Question: Right now i have DataTable like this
'''
+----------------------+-----+----------+-----------+-----------+
| DiscPort | Bag | Bulk | Clinker | Container |
+----------------------+-----+----------+-----------+-----------+
| 77558 - | 0 | 15353.02 | 0 | 0 |
| SURABAYA TERMINAL | | | | |
+----------------------+-----+----------+-----------+-----------+
| 77559 - | 0 | 0 | 38602.393 | 0 |
| CIREBON | | | | |
+----------------------+-----+----------+-----------+-----------+
| 77562 - | 0 | 15244.26 | 0 | 3640 |
| LEMBAR - LOMBOK | | | | |
+----------------------+-----+----------+-----------+-----------+
| 77582 - | 0 | 6487.97 | 0 | 5600 |
| Samarinda Terminal | | | | |
+----------------------+-----+----------+-----------+-----------+
'''
The DataTable can be successfully exported to excel by using this set of code
'''
private bool DataGridviewImportToExcel(DataGridView[] dgv_sheet, string fileName)
{
string saveFileName = "";
SaveFileDialog saveDialog = new SaveFileDialog();
saveDialog.DefaultExt = "xls";
saveDialog.Filter = "Excel file|*.xls";
saveDialog.FileName = fileName;
saveDialog.ShowDialog();
saveFileName = saveDialog.FileName;
if (saveFileName.IndexOf(":") < 0)
return false;
Microsoft.Office.Interop.Excel.Application xlApp = new Microsoft.Office.Interop.Excel.Application();
if (xlApp == null)
{
MessageBox.Show("can not create Excel");
return false;
}
Workbooks workbooks = xlApp.Workbooks;
Workbook workbook = workbooks.Add(XlWBATemplate.xlWBATWorksheet);
Worksheet worksheet = (Worksheet)workbook.Worksheets[1];
for (int index = 0; index < dgv_sheet.Length; index++)
{
for (int i = 0; i < dgv_sheet[index].ColumnCount; i++)
{
worksheet.Cells[1, i + 1] = dgv_sheet[index].Columns[i].HeaderText;
}
for (int r = 0; r < dgv_sheet[index].Rows.Count; r++)
{
for (int i = 0; i < dgv_sheet[index].ColumnCount; i++)
{
worksheet.Cells[r + 2, i + 1] = dgv_sheet[index].Rows[r].Cells[i].Value;
}
System.Windows.Forms.Application.DoEvents();
}
worksheet.Columns.EntireColumn.AutoFit();
if (index < dgv_sheet.Length - 1)
worksheet = (Worksheet)workbook.Worksheets.Add();
}
if (saveFileName != "")
{
try
{
workbook.Saved = true;
workbook.SaveCopyAs(saveFileName);
}
catch (Exception ex)
{
MessageBox.Show("error,file maybe is opening!
" + ex.Message);
return false;
}
}
xlApp.Quit();
GC.Collect();
MessageBox.Show("File: " + fileName + ".xls save Successfully", "tip ", MessageBoxButtons.OK, MessageBoxIcon.Information);
return true;
}
'''
But my problem is, how do i make the exported excel file also become pivoted excel?
i've tried the tutorial from
<URL>
but it doesn't work at all, i miss so many references like TableStyle, Workbook.Worksheet and turn out i was following the wrong tutorial, this tutorial add pivot to an existing excel file, while what i need is to generate new excel file with pivot in it
My expected result is that the worksheet of the excel will be like this

Any help?
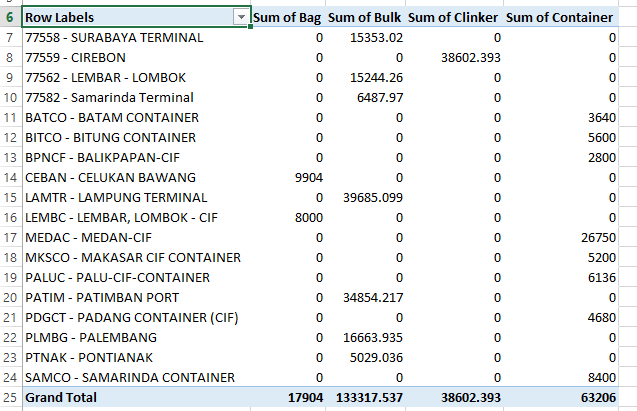
Answer: I think you can change your current datatable to pivoted datatable.
Then, you convert it to excel file.
I meet some probelms when I used DataGridviewImportToExcel method you provided.
So I create a new method to convert datatable to excel.
You could install Nuget package ClosedXML.
Code:
'''
private void button1_Click(object sender, EventArgs e)
{
DataTable dt = new DataTable();
dt.Columns.Add("DiscPort");
dt.Columns.Add("Bag");
dt.Columns.Add("Bulk ");
dt.Columns.Add("Clinker ");
dt.Columns.Add("CContainer");
dt.Rows.Add(0, 15353.02,0,0,120);
dt.Rows.Add(0, 0, 38602.393, 0,120);
dt.Rows.Add(0, 15244.26, 0, 0,130);
dt.Rows.Add(0, 15353.02, 0, 5600,0);
foreach (DataColumn item in dt.Columns)
{
item.ColumnName = "Sum of " + item.ColumnName;
}
double discport = 0;
double bag = 0;
double bulk = 0;
double Clinker = 0;
double CContainer = 0;
foreach (DataRow item in dt.Rows)
{
discport += Convert.ToDouble(item[0]);
bag+= Convert.ToDouble(item[1]);
bulk+= Convert.ToDouble(item[2]);
Clinker+= Convert.ToDouble(item[3]);
CContainer+= Convert.ToDouble(item[4]);
}
dt.Rows.Add(discport, bag, bulk, Clinker, CContainer);
converttoexcel("D:\convert.xlsx", dt);
MessageBox.Show("Test");
}
public void converttoexcel(string path, DataTable table)
{
XLWorkbook workbook = new XLWorkbook();
table.TableName = "sheet1";
workbook.Worksheets.Add(table);
workbook.SaveAs(path);
}
'''
Result:
<URL>